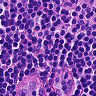
Metastatic tissue present: no